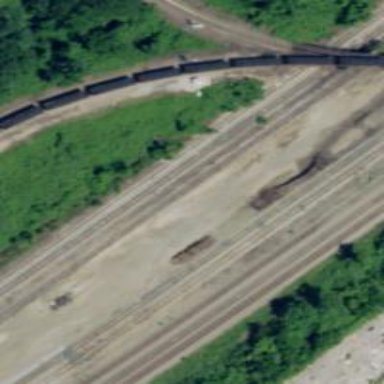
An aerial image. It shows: View of railway yard.